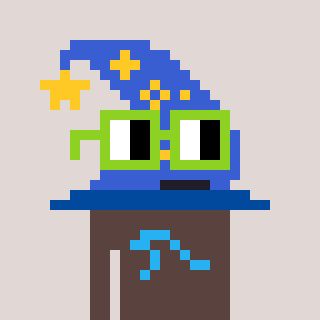
a pixel art character with square light green glasses, a wizard hat-shaped head and a darkbrown-colored body on a warm background